Question: I plan to use non-renewing subscription on SaaS app since apple doesn't allow auto-renewable for SaaS.
Apple also requires us to provide a server side mechanism to track the subscription with multiple devices.
But, based on my research, apple also seems to reject app if registration is mandatory, so such user registration must be made optional.
Does apple reject this approach?
Related links:
<URL>
I checked the session video of WWDC2012, and I will post an answer once they really approved this method.

I got an reply from apple through Resolution Center.
This is the answer from apple review team.
> It would be appropriate to make registration optional. You may provide
an alert stating that the user will not be able to track a
subscription on multiple devices without registering. However, you
should provide the option to register and track a subscription after
the subscription is purchased as well.
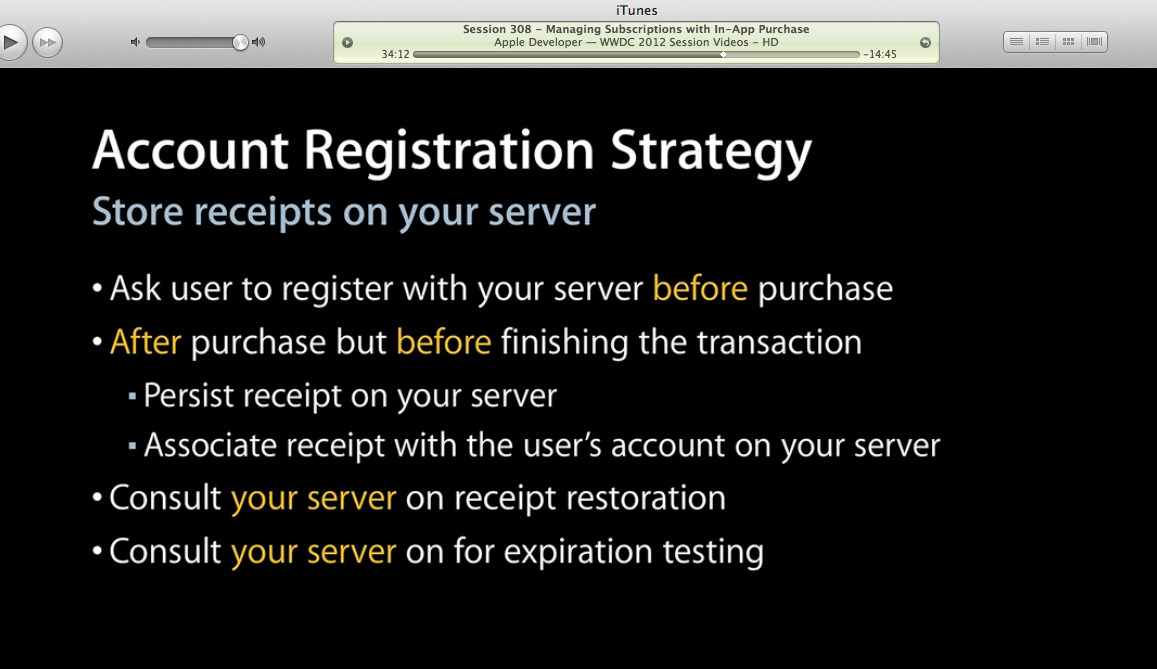
Answer: I don't have a definitive answer but my understanding (not just a guess) is that you permit them to purchase the subscription without making an account. You can warn them that if they don't make an account, their subscription won't be portable to other devices, but you still have to let them move forward without an account if they want.
From a technical perspective, you could treat this as "you must allow the user to make an account without any personal information"; they might have an account on your server for receipt validation, etc, but it's not tied to their name, email, udid, etc. The issue is one of privacy, so as long as it's not personally identifiable info you're storing, it's fine to keep track of the subscription so you know when it expires, etc. (It's nice to later let them enter their email if they want so they can make the subscription portable.)
Of course, what Apple approves or not changes over time and varies for other reasons, so YMMV.